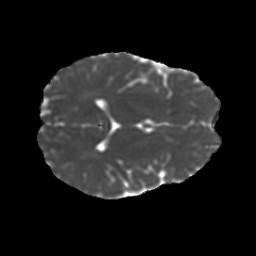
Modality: MD
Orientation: axial
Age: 11
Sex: male
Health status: ill
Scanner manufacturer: ge
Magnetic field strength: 3 T
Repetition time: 7.5 s
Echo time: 0.079 s